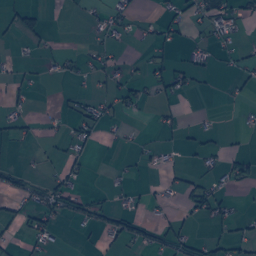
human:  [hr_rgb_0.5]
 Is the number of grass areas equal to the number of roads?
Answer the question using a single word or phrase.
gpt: no

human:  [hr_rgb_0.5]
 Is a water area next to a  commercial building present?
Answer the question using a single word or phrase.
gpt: yes

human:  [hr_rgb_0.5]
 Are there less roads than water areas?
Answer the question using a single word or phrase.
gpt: no

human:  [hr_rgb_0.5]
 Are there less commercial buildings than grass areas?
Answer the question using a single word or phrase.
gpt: yes

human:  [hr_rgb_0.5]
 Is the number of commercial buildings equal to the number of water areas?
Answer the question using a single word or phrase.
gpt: no

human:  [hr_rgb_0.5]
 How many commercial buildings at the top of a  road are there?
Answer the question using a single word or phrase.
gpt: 9

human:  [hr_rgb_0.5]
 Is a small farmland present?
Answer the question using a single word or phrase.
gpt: no

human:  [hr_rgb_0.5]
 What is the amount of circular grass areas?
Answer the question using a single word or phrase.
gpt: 1

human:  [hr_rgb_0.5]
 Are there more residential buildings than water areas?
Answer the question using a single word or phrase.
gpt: yes

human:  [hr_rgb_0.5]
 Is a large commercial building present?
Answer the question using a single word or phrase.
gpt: no

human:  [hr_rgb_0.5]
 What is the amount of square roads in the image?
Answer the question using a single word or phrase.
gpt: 0

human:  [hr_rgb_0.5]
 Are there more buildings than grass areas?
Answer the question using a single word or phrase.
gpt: yes

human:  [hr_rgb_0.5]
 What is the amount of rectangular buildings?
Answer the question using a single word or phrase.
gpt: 249

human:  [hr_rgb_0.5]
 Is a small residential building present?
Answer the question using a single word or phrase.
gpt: yes

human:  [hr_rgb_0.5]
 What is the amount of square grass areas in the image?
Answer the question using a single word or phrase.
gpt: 1

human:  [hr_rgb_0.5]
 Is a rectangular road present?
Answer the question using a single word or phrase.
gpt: no

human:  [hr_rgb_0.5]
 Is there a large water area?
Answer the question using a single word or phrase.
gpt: yes

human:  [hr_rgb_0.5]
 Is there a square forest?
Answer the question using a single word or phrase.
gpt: yes

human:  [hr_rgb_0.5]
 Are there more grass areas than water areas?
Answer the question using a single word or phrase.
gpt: yes

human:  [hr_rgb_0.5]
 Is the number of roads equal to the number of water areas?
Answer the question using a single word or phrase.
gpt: no

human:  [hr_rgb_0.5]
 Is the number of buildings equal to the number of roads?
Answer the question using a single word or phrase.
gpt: no

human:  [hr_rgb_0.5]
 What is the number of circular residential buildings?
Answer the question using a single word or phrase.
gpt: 4

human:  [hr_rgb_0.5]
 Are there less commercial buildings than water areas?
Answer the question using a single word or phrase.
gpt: yes

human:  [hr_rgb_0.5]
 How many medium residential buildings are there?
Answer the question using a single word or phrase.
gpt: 17

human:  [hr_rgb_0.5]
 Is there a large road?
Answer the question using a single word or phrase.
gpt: no

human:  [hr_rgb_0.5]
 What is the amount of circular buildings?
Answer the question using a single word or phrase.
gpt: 4

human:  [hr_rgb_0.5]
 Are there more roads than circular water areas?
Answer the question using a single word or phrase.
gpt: yes

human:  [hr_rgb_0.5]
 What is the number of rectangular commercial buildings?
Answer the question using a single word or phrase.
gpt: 3

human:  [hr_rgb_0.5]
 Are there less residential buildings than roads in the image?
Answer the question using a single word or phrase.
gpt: no

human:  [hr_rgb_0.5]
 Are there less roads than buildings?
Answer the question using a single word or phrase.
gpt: yes

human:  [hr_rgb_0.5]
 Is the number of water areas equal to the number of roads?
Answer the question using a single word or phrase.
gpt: no

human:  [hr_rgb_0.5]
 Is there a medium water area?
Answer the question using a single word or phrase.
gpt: yes

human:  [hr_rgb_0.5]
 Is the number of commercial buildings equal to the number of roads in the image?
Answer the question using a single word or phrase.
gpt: no

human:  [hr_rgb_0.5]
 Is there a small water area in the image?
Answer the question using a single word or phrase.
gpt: yes

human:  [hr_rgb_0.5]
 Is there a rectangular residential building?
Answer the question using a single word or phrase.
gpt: yes

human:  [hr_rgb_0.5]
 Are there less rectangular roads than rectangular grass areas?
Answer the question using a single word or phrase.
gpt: yes